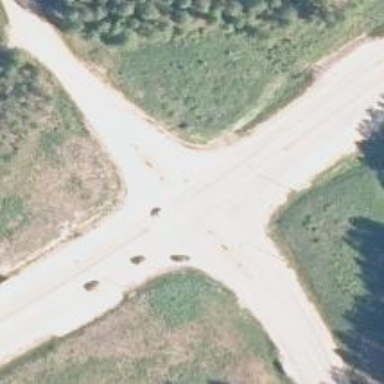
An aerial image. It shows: Tertiary road.